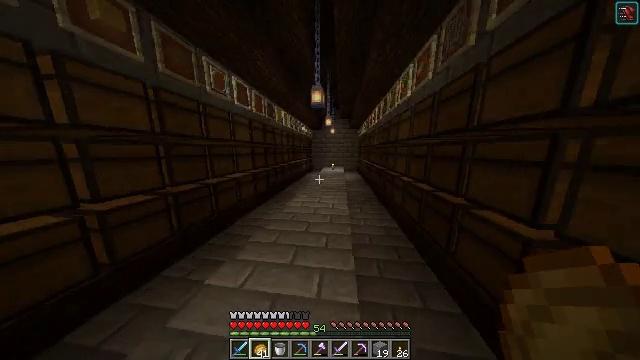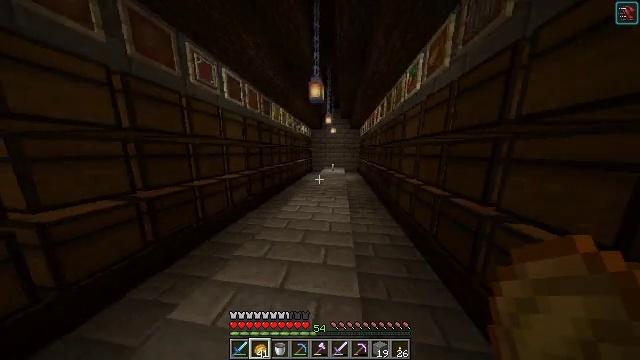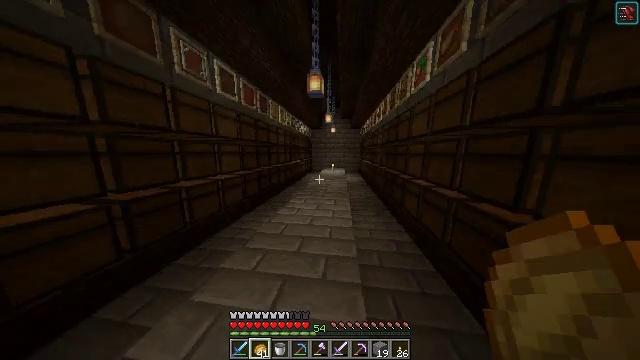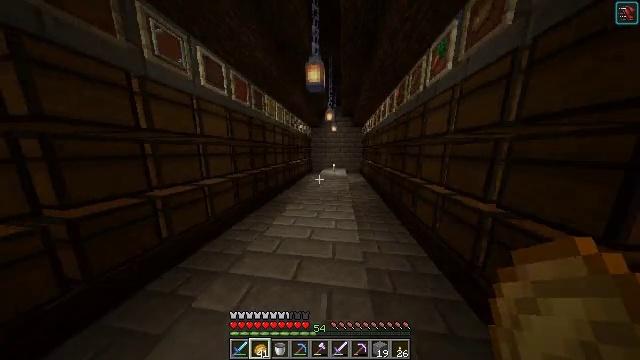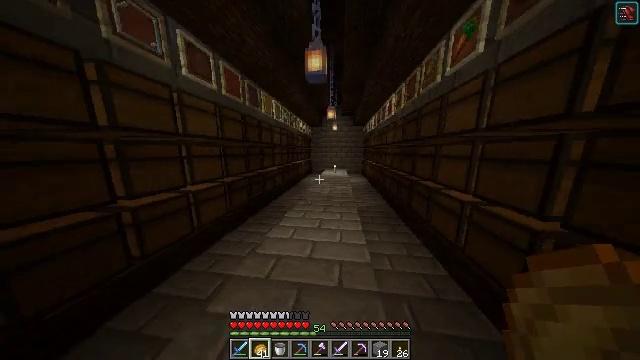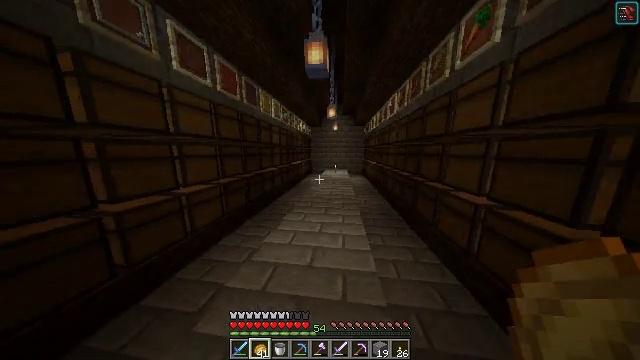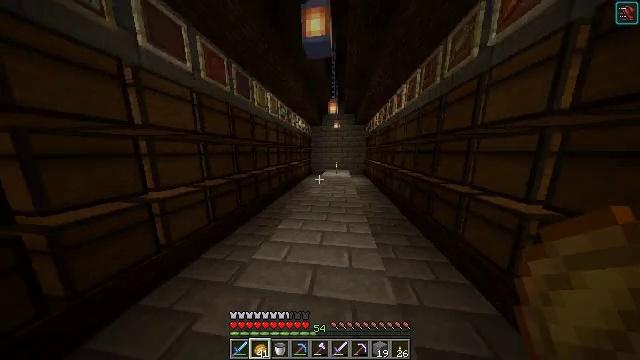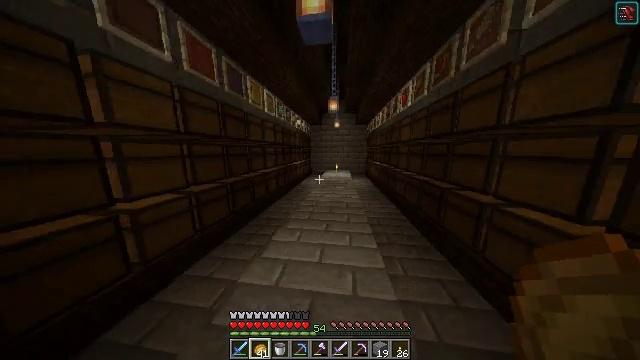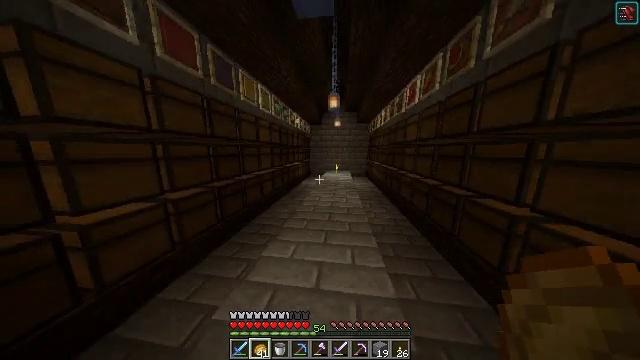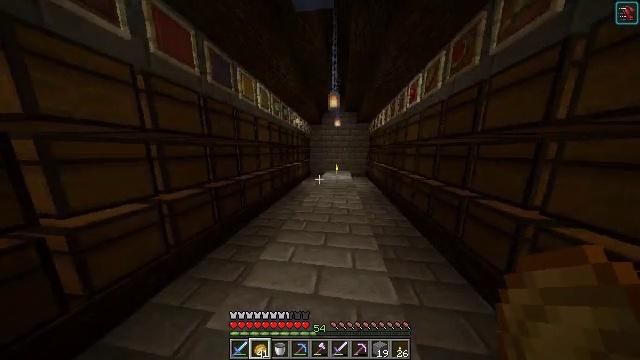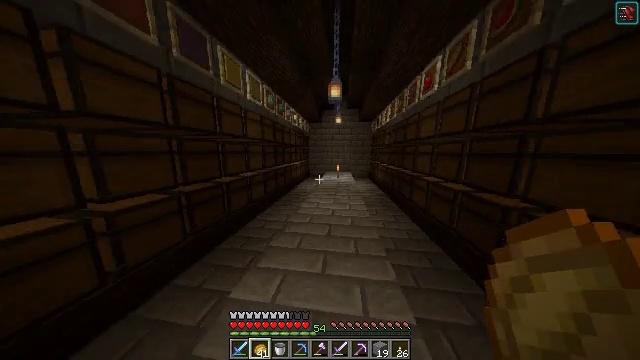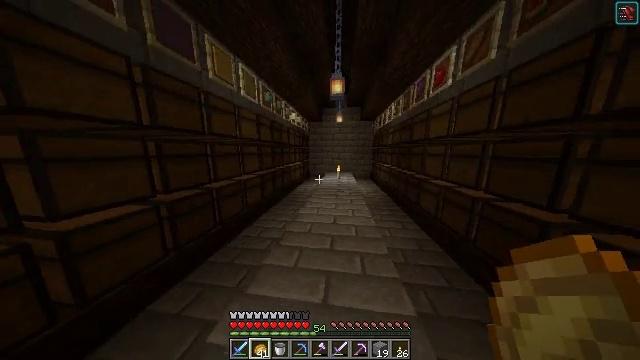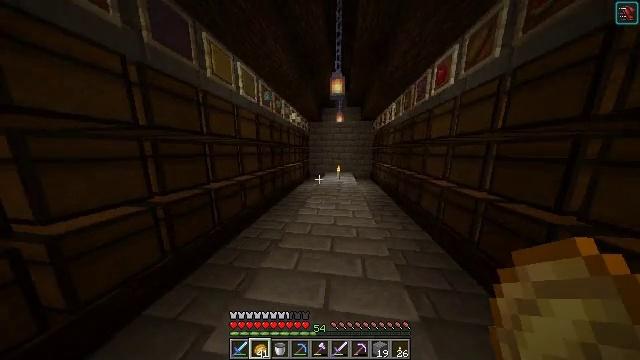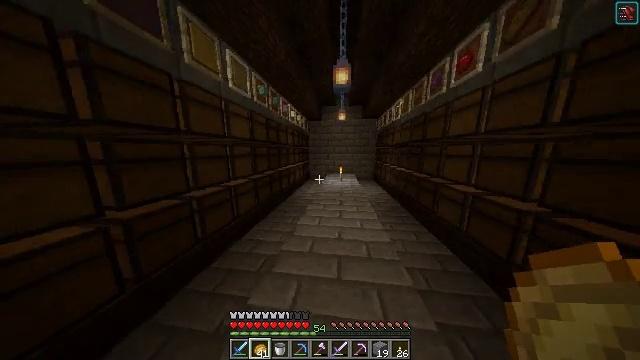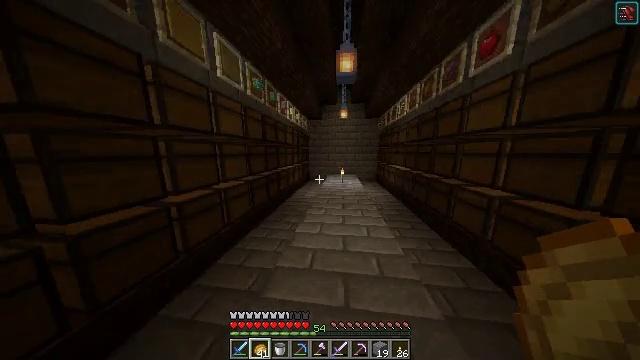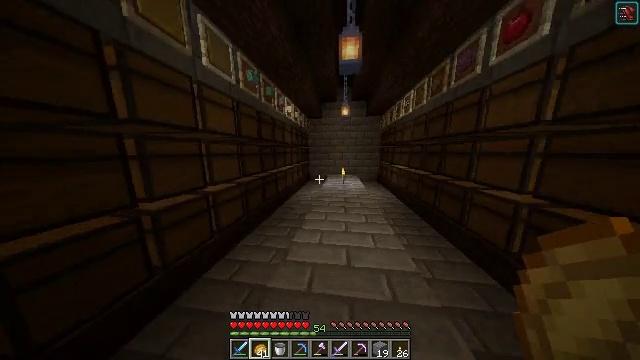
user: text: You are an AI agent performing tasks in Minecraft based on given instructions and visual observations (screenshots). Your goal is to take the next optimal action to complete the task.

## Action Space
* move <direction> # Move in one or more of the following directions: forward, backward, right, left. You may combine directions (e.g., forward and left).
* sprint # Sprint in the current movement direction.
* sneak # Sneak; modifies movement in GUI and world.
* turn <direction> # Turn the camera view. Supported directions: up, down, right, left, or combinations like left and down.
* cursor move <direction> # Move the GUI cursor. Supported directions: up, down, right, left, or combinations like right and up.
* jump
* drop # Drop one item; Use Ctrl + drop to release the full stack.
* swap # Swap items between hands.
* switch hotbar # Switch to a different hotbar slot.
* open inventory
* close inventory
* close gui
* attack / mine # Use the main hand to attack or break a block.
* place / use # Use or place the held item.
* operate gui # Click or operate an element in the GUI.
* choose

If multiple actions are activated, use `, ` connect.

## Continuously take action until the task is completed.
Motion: motion action
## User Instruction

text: Use the crafting table to make packed ice.
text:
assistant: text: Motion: move forward
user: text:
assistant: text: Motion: move forward
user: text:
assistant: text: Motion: move forward
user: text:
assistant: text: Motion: move forward
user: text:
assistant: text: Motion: move forward
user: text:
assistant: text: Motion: move forward
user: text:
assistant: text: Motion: move forward
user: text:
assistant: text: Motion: move forward
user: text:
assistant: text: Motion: move forward
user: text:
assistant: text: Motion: move forward
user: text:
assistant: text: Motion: move forward
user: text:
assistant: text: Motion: move forward
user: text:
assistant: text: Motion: move forward
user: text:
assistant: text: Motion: move forward
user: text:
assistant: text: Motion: move forward
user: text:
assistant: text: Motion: move forward
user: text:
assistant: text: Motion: move forward, turn left
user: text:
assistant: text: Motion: move forward and move right, turn left
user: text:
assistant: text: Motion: move forward and move right, turn left
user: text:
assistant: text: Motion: move forward and move right, turn left
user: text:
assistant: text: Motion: move forward and move right, turn left and up
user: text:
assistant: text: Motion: move forward and move right, turn left and up
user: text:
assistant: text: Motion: move forward and move right
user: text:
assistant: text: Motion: move forward and move right
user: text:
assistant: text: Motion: move forward and move right
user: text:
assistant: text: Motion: move forward and move right
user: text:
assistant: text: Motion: move forward and move right
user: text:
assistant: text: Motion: move forward and move right
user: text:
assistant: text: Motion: move forward and move right
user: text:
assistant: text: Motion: move forward and move right